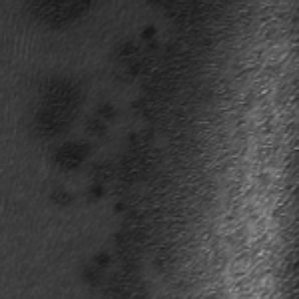
Label: frost